Question: I'm trying to implement a currencty converter which I succeeded but now I'm implementing a button that will change the selected option between two selected menus which means that if in the first menu I have usd selected and in the second menu I have gbp selected then when pressing the button, I want in the first menu to have the gbp selected and in the second menu the usd selected.
I have manage to change the selected option on both menus, but it doesn't display it in the menu itself.
What have I forgot ?
'''
$(function(){
$('a#switchButton').click(function(){
var $sel1 = $('#fromCurrency');
var val1 = $sel1.val();
var $sel2 = $('#toCurrency');
var val2 = $sel2.val();
$sel1.find("option[value='"+val1+"']").attr("selected",false);
$sel1.find("option[value='"+val2+"']").attr("selected",true);
$sel2.find("option[value='"+val2+"']").attr("selected",false);
$sel2.find("option[value='"+val1+"']").attr("selected",true);
});
});
'''
Here is a screen shot, when pressing on the icon in the middle, nothing changes here, but only in the code itself. If I press the icon, I want the usd to appear in "from" and inr in "to".

<URL>
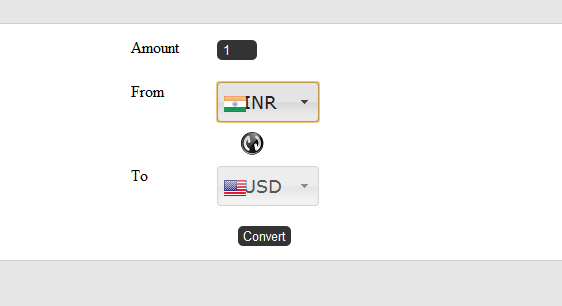
Answer: Turns out the function has it's own ways of changing values.
Check out a working version here: <URL>
'''
$('#switchButton').click(function(){
var sel1 = $('#fromCurrency').selectmenu("value");
var sel2 = $('#toCurrency').selectmenu("value");
$('#fromCurrency').selectmenu("value", sel2);
$('#toCurrency').selectmenu("value", sel1);
});
'''
It looks like it's making a representation of the select list in '<span>' tags which is why you can't actually change the original select list.